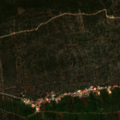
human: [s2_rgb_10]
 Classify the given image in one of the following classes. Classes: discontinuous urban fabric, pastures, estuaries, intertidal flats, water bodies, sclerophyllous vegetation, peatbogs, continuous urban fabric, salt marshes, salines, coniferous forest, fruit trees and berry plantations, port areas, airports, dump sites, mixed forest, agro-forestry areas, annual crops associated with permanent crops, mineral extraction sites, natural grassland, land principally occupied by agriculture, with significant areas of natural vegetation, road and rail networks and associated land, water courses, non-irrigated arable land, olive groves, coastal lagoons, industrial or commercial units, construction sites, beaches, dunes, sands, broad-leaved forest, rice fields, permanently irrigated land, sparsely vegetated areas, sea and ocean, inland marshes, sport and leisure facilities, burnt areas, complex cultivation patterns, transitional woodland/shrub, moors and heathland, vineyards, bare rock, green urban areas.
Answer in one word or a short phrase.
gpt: fruit trees and berry plantations, sclerophyllous vegetation